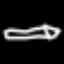
Label: pencil